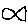
Label: fish